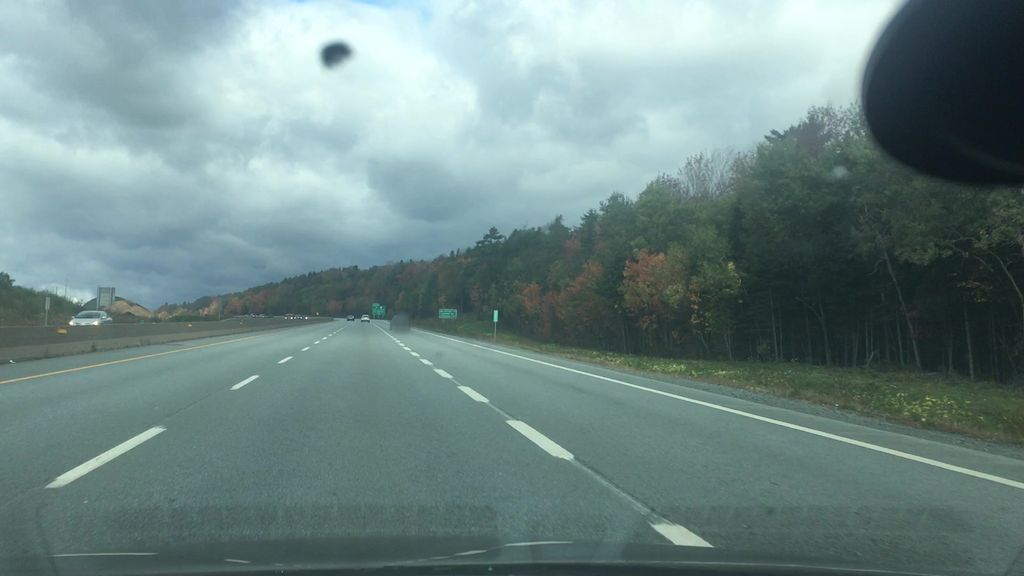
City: halifax